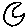
Label: moon